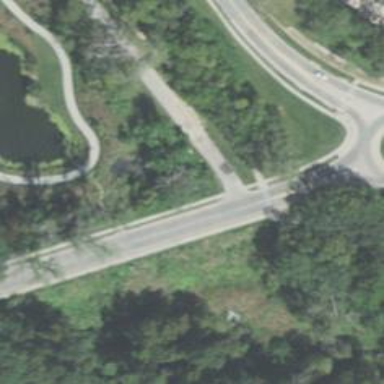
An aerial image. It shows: Footway along the road.